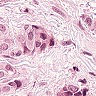
Metastatic tissue present: yes